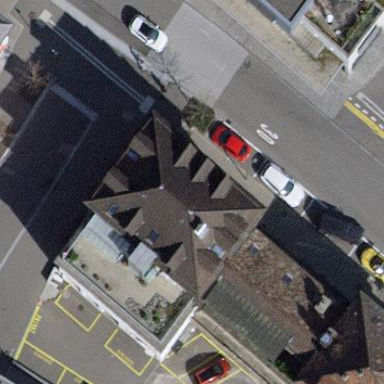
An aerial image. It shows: Commercial building with hipped roof. The brown roof is oriented across the building.